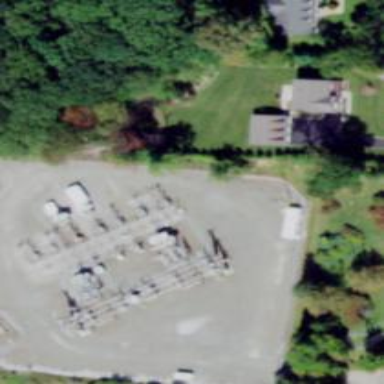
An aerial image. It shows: Switch used for power control.